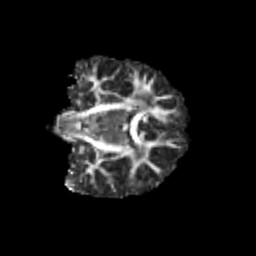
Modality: FA
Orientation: coronal
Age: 11
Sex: male
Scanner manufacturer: siemens
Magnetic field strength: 3 T
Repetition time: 3.8 s
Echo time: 0.07 s